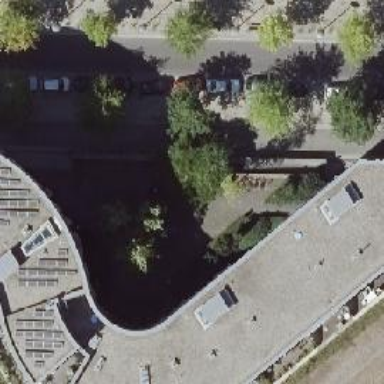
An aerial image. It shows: Residential building with flat silver roof.